Question: I'm going through the AngularFire Guide
<URL>
and when I try to run the example code
'''
var app = angular.module("sampleApp", ["firebase"]);
app.controller("SampleController", function($scope, $firebase) {
var ref = new Firebase("https://<your-firebase>.firebaseio.com/");
var sync = $firebase(ref);
sync.$set({foo: "bar"});
sync.$push({hello: "world"}).then(function(newChildRef) {
console.log("added record with id " + newChildRef.key());
});
});
'''
I am getting the following error in Dev Tools console
'TypeError: undefined is not a function'

And if I run
'console.log(newChildRef);'
It produces the following
'''
G {i: Gf, path: H, Ga: undefined, fa: undefined, za: undefined...}
Ea: undefined
Ga: undefined
fa: undefined
fb: undefined
i: Gf
path: Hz
a: undefined
__proto__: c
'''
Lots of undefineds there. What is going wrong here?
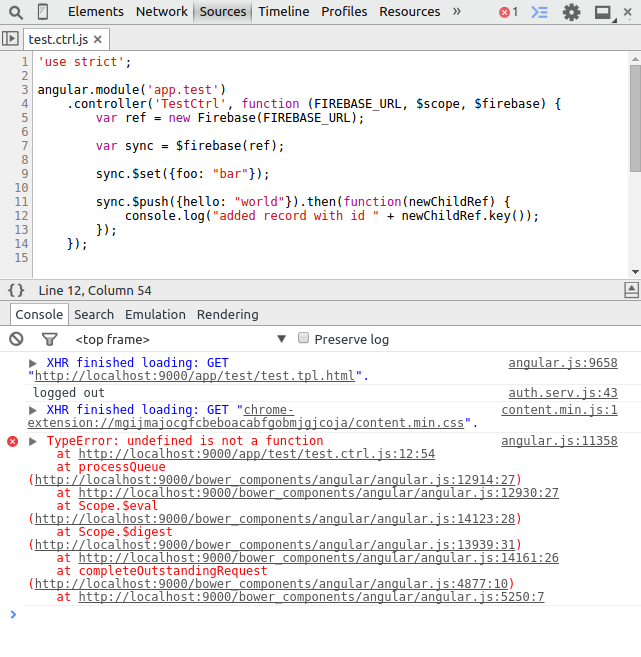
Answer: Well it turns out I had just had to update my Firebase to 2.0.4. to get the '.key()' method to work. Problem solved.